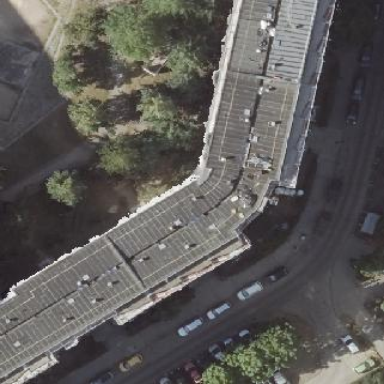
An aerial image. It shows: Residential building with flat gray roof made of tar paper.